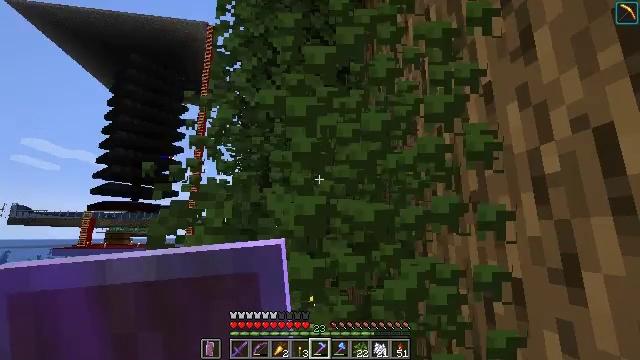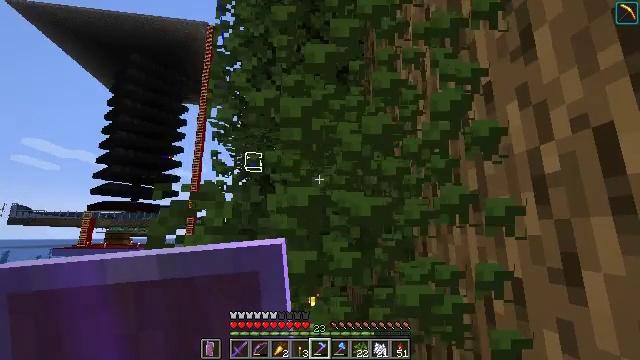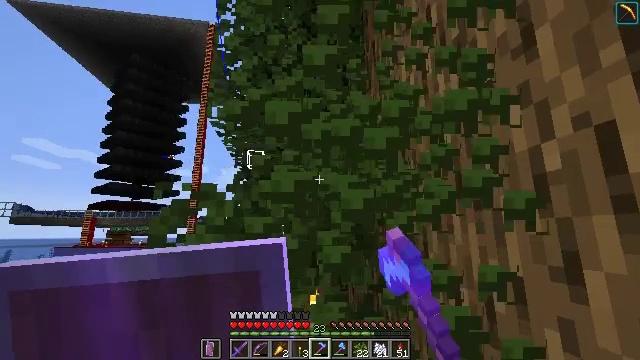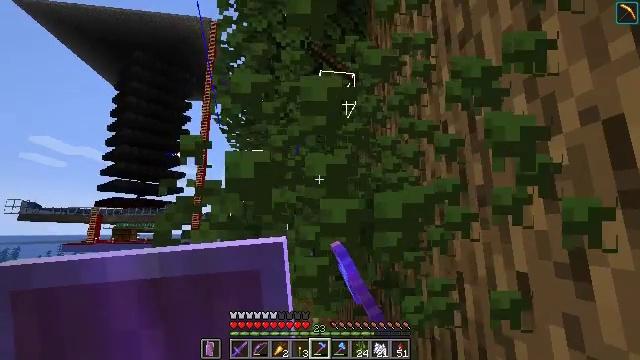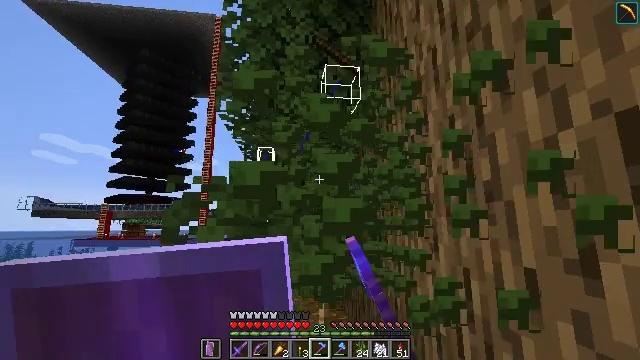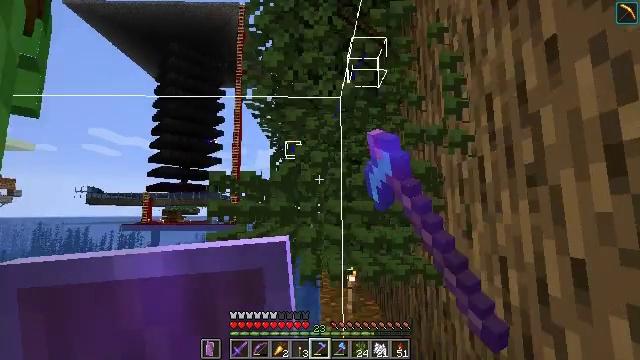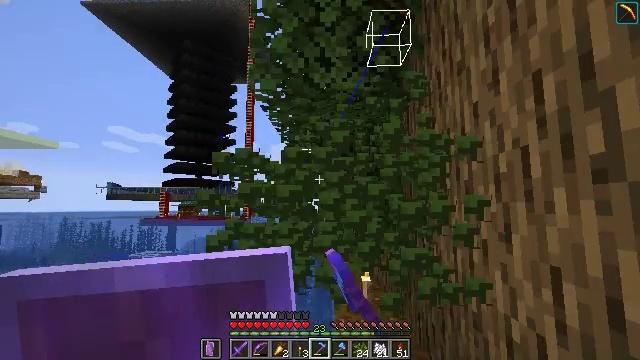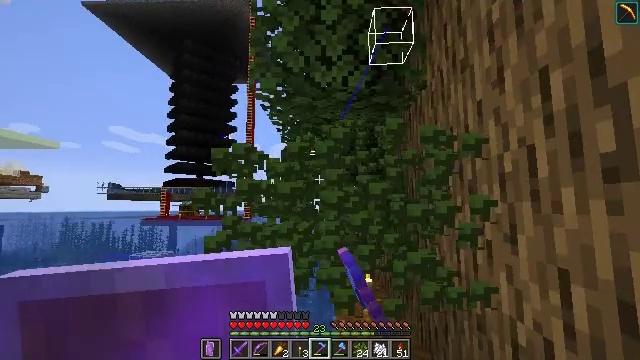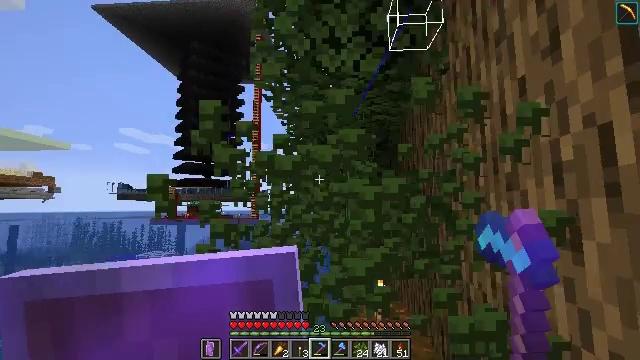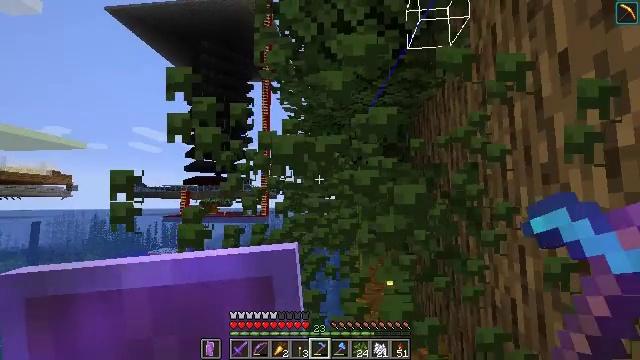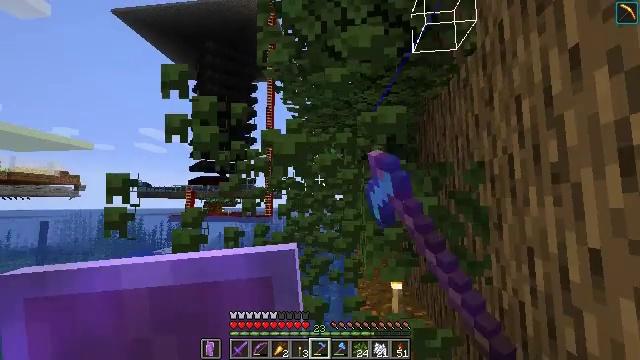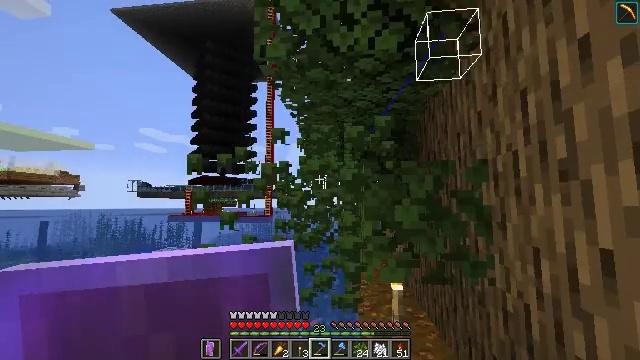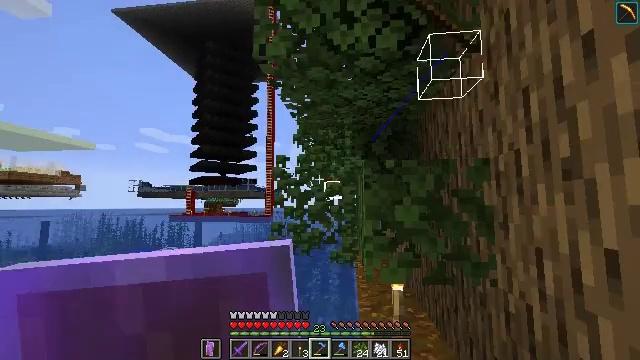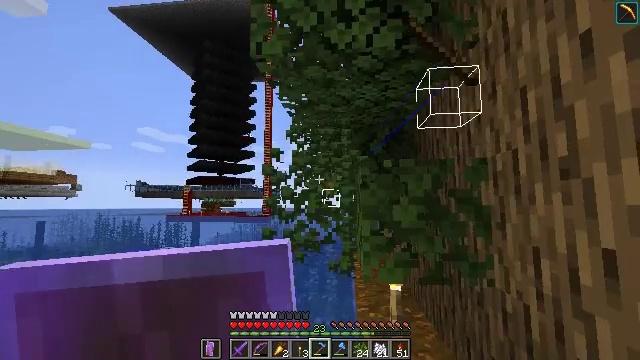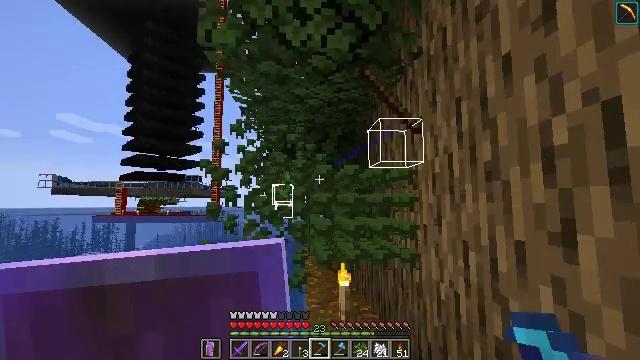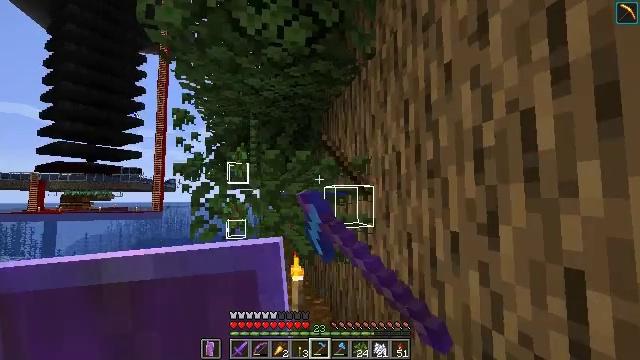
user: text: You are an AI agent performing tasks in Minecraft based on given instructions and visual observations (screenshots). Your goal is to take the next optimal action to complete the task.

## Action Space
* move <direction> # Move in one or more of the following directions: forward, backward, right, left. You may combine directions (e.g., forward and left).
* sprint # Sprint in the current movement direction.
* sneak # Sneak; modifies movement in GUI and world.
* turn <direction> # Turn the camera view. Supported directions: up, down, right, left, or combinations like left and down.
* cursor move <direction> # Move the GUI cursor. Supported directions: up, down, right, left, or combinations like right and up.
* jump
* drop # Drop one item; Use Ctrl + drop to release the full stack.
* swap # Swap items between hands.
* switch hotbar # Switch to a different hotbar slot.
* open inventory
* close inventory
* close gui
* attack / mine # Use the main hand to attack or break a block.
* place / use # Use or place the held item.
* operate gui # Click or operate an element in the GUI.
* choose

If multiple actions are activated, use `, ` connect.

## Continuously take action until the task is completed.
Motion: motion action
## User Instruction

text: Mine oak leaves.
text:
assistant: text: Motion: attack / mine
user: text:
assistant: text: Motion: attack / mine
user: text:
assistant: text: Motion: attack / mine
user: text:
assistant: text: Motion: turn left, attack / mine
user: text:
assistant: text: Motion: move forward, turn left and down, attack / mine
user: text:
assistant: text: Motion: move forward, turn left and down, attack / mine
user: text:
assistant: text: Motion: move forward, attack / mine
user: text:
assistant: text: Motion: move forward, turn left, attack / mine
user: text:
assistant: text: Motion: turn left, attack / mine
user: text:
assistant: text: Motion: attack / mine
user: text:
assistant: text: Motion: attack / mine
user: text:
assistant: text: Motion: attack / mine
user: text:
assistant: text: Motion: attack / mine
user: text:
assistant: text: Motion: turn right, attack / mine
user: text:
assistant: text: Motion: turn right and down, attack / mine
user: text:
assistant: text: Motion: attack / mine
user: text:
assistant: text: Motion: move forward, attack / mine
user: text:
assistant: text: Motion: move forward, attack / mine
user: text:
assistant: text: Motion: move forward, attack / mine
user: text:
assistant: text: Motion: move forward, attack / mine
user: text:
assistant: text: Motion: move forward, turn left, attack / mine
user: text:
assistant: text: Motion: move forward, turn left, attack / mine
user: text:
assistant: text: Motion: move forward, turn left, attack / mine
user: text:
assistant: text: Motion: move forward, turn left, attack / mine
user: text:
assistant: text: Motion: move forward, turn left, attack / mine
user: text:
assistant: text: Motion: move forward, turn left, attack / mine
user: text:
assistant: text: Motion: move forward, attack / mine
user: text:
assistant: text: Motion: move forward, attack / mine
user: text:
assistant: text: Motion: attack / mine
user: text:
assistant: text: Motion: attack / mine